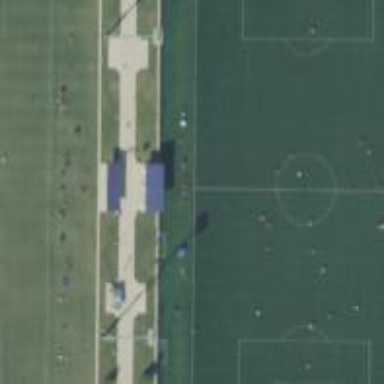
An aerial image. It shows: Soccer pitch designated for leisure and sports activities.